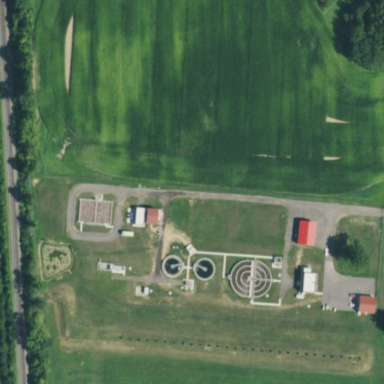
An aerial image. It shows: View of wastewater plant.